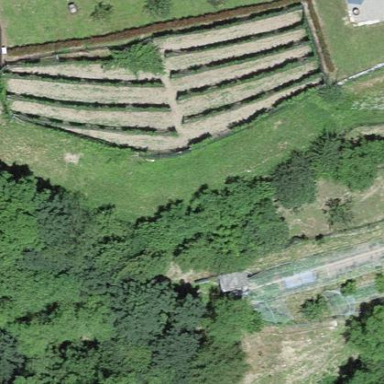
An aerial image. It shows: Vineyard.